Field crop: tomato
Growth stage: 1
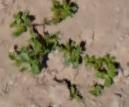
Species: portulaca